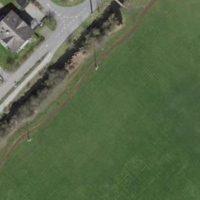
EUNIS habitat code: 53
Species observed at this site:
Bellis perennis